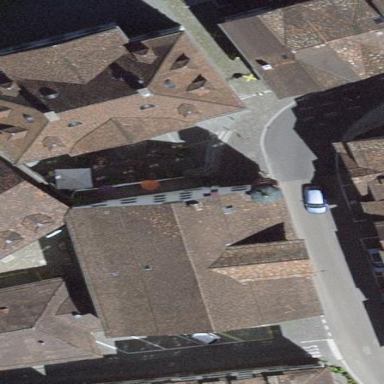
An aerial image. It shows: Town hall building.